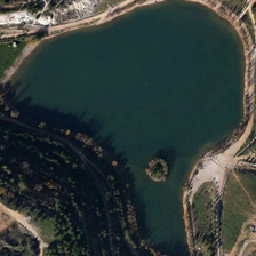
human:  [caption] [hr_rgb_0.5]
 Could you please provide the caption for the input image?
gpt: There is a red house by the lake.

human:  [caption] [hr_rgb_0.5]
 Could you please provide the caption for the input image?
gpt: There is a red house near the lake.

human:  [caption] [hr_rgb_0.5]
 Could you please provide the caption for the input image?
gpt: There is a red house by the lake.

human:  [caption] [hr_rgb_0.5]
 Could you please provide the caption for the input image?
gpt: There is a red house by the lake.

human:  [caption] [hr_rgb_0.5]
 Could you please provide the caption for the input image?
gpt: There is a red house by the lake.